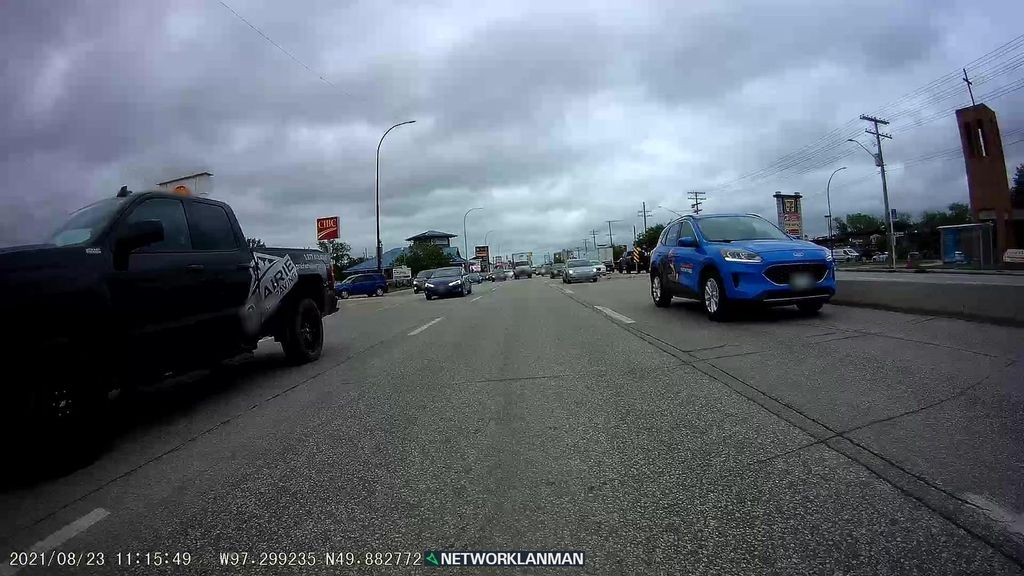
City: winnipeg